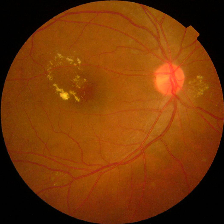
Diabetic retinopathy grade: No DR